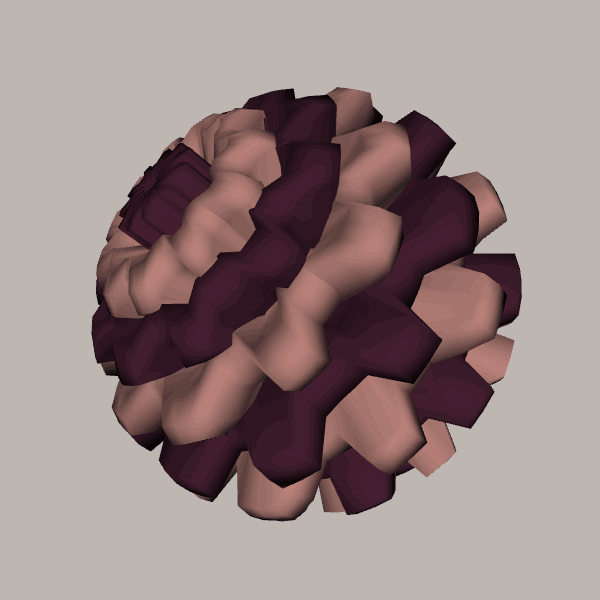
Background: light